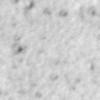
Label: no_change